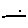
Label: line